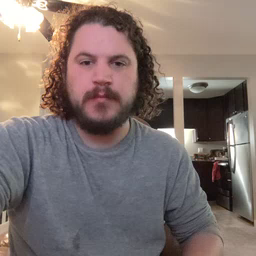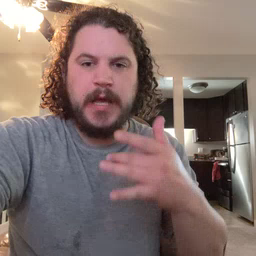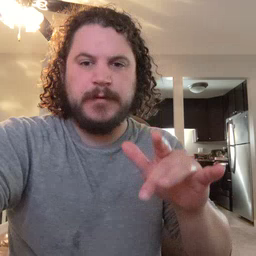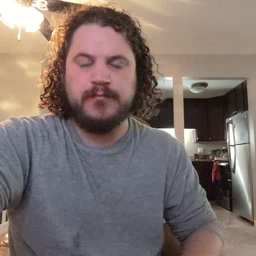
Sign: empty